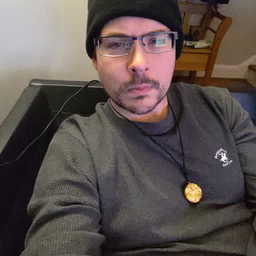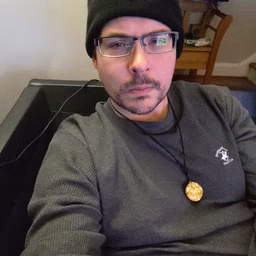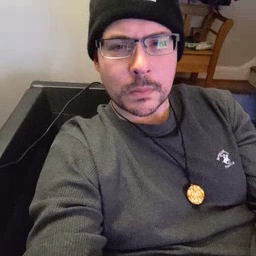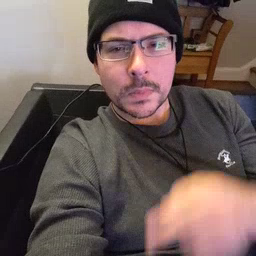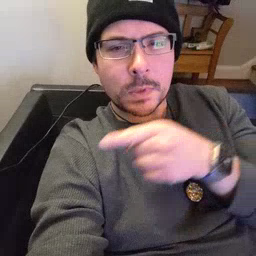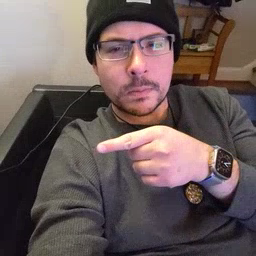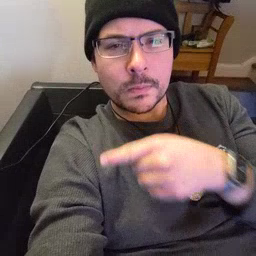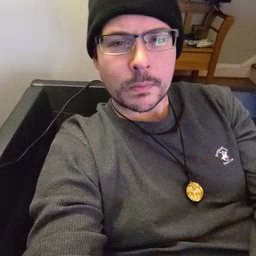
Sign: hesheit